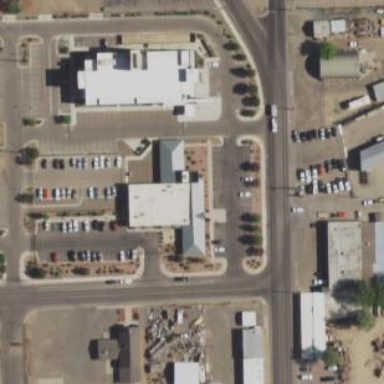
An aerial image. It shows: Healthcare clinic is depicted in the image.